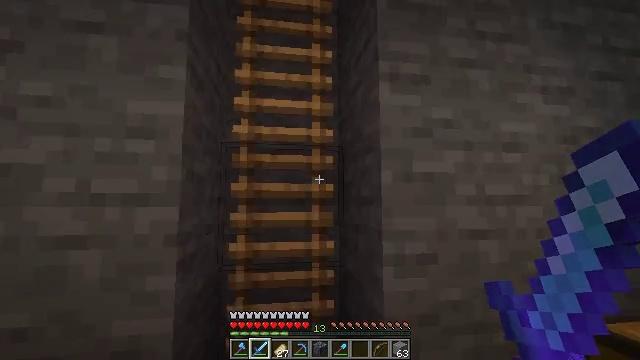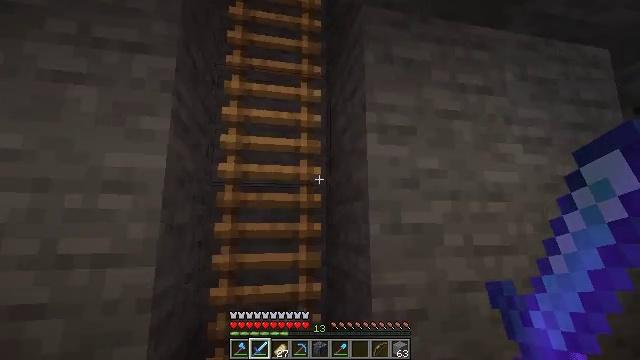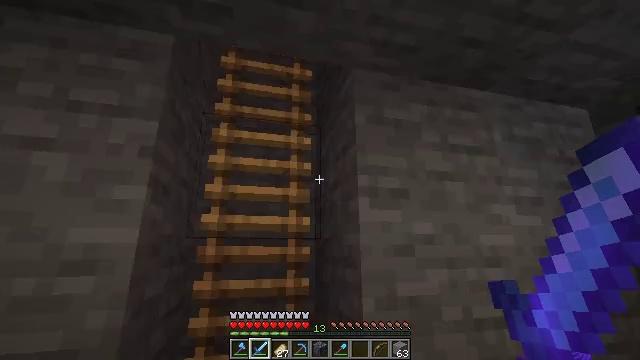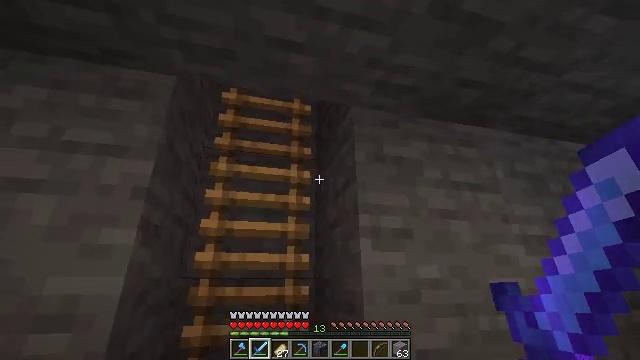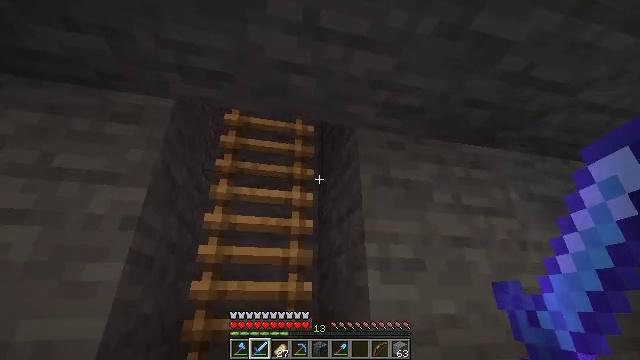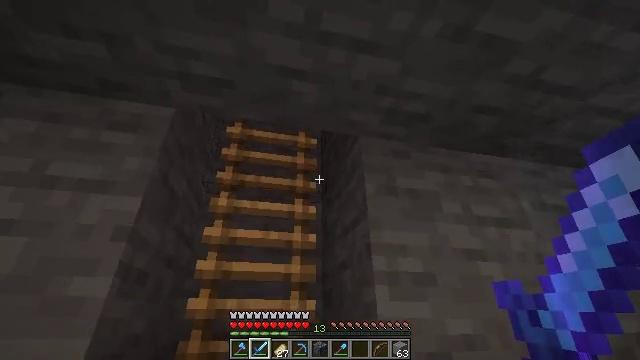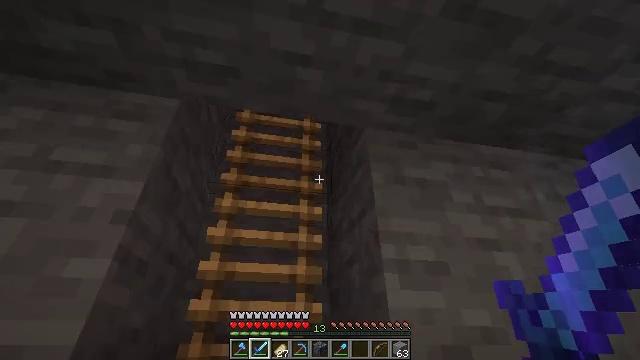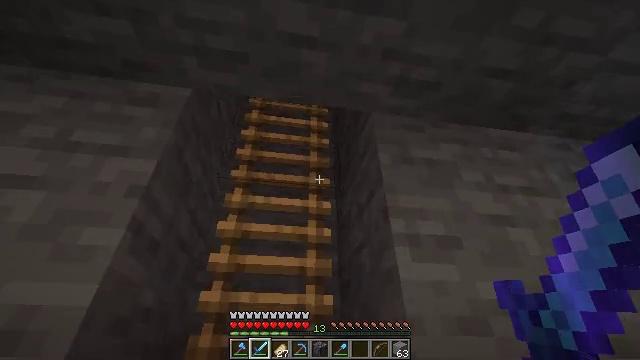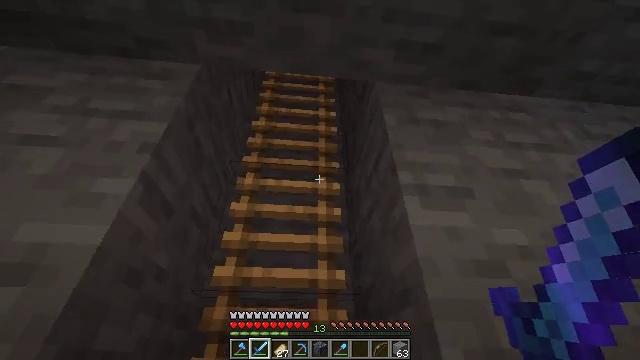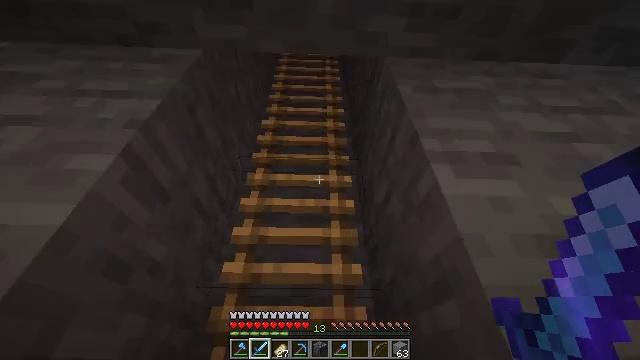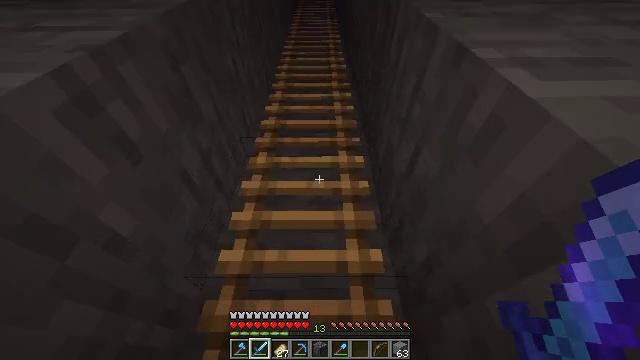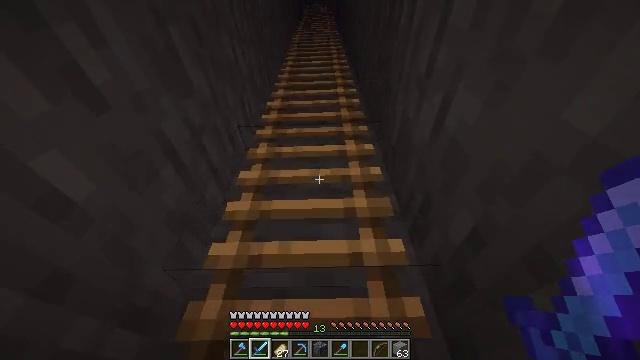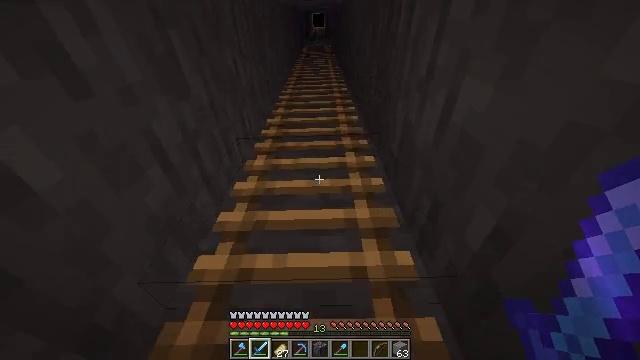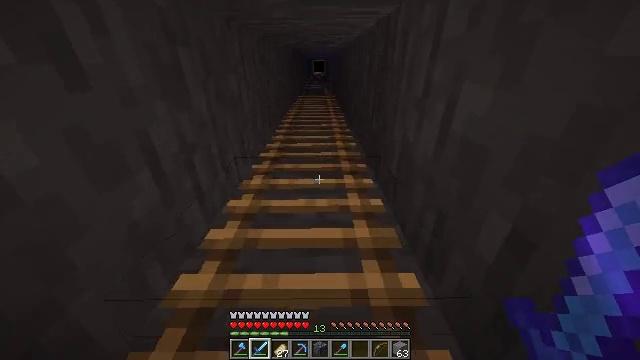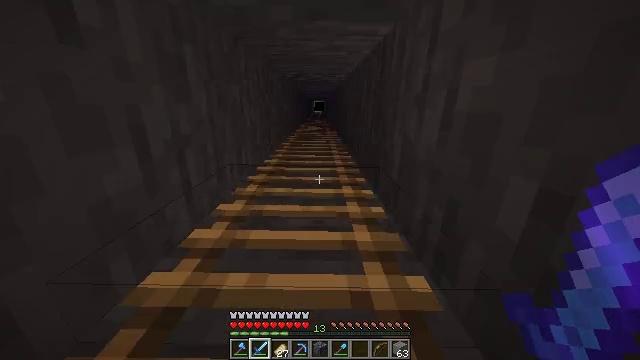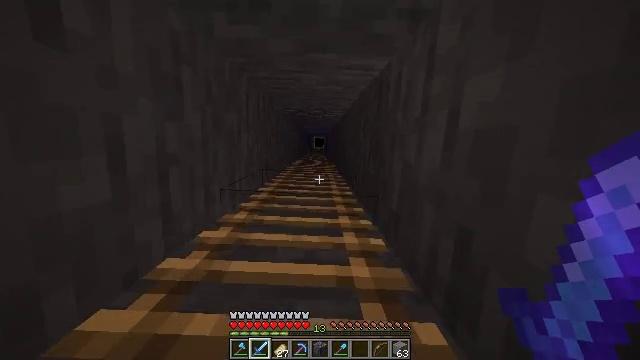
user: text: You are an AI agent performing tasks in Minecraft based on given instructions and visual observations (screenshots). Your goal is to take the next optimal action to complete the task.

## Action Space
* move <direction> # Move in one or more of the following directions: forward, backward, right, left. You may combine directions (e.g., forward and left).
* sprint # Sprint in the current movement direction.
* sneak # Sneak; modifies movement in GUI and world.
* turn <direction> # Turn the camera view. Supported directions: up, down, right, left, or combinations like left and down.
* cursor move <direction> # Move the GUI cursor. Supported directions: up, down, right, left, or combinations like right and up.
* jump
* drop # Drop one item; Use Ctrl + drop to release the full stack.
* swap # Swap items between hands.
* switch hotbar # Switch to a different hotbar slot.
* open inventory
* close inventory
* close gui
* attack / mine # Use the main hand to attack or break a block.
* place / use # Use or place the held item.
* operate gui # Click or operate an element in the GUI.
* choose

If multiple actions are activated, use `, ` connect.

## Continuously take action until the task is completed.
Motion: motion action
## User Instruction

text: Attack the iron trapdoor to gather it.
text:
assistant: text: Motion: move forward, turn right and up, jump
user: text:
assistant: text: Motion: move forward, turn right and up, jump
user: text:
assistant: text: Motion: move forward, turn up
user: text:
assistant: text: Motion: move forward, turn up
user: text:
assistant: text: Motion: move forward, turn up
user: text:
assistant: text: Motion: move forward, turn left and up
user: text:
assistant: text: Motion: move forward, sprint, turn left and up
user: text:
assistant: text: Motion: move forward, sprint, turn left and up
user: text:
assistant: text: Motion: move forward, sprint, turn left and up
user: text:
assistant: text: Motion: move forward, sprint, turn left and up
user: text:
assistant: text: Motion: move forward, sprint, turn left and up
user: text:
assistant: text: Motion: move forward, sprint, turn up
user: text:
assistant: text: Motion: move forward, sprint, turn right and up
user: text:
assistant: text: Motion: move forward, sprint, turn right and up
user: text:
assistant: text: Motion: move forward, sprint, turn right and up
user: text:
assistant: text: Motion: move forward, turn up
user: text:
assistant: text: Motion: move forward, turn up
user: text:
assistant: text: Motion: move forward
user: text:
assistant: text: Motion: no_op
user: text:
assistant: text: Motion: no_op
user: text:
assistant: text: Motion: no_op
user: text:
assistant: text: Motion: no_op
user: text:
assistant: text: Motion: no_op
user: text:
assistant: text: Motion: no_op
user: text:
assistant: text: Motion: no_op
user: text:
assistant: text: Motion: no_op
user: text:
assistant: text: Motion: no_op
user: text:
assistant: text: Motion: no_op
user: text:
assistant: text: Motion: turn left and down
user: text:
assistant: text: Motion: turn left and down